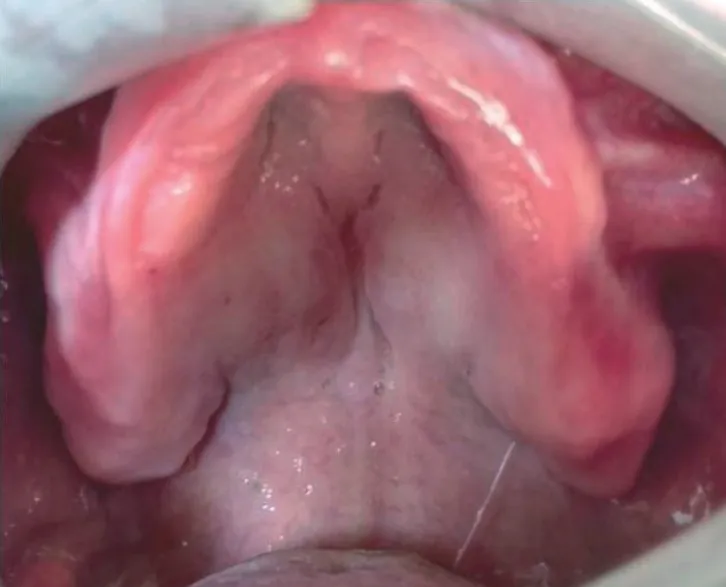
Intraoral view 24 months after surgery of the oral collagenous fibroma reported, displaying no clinical signs of recurrence.
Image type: pathology (fish)